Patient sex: M
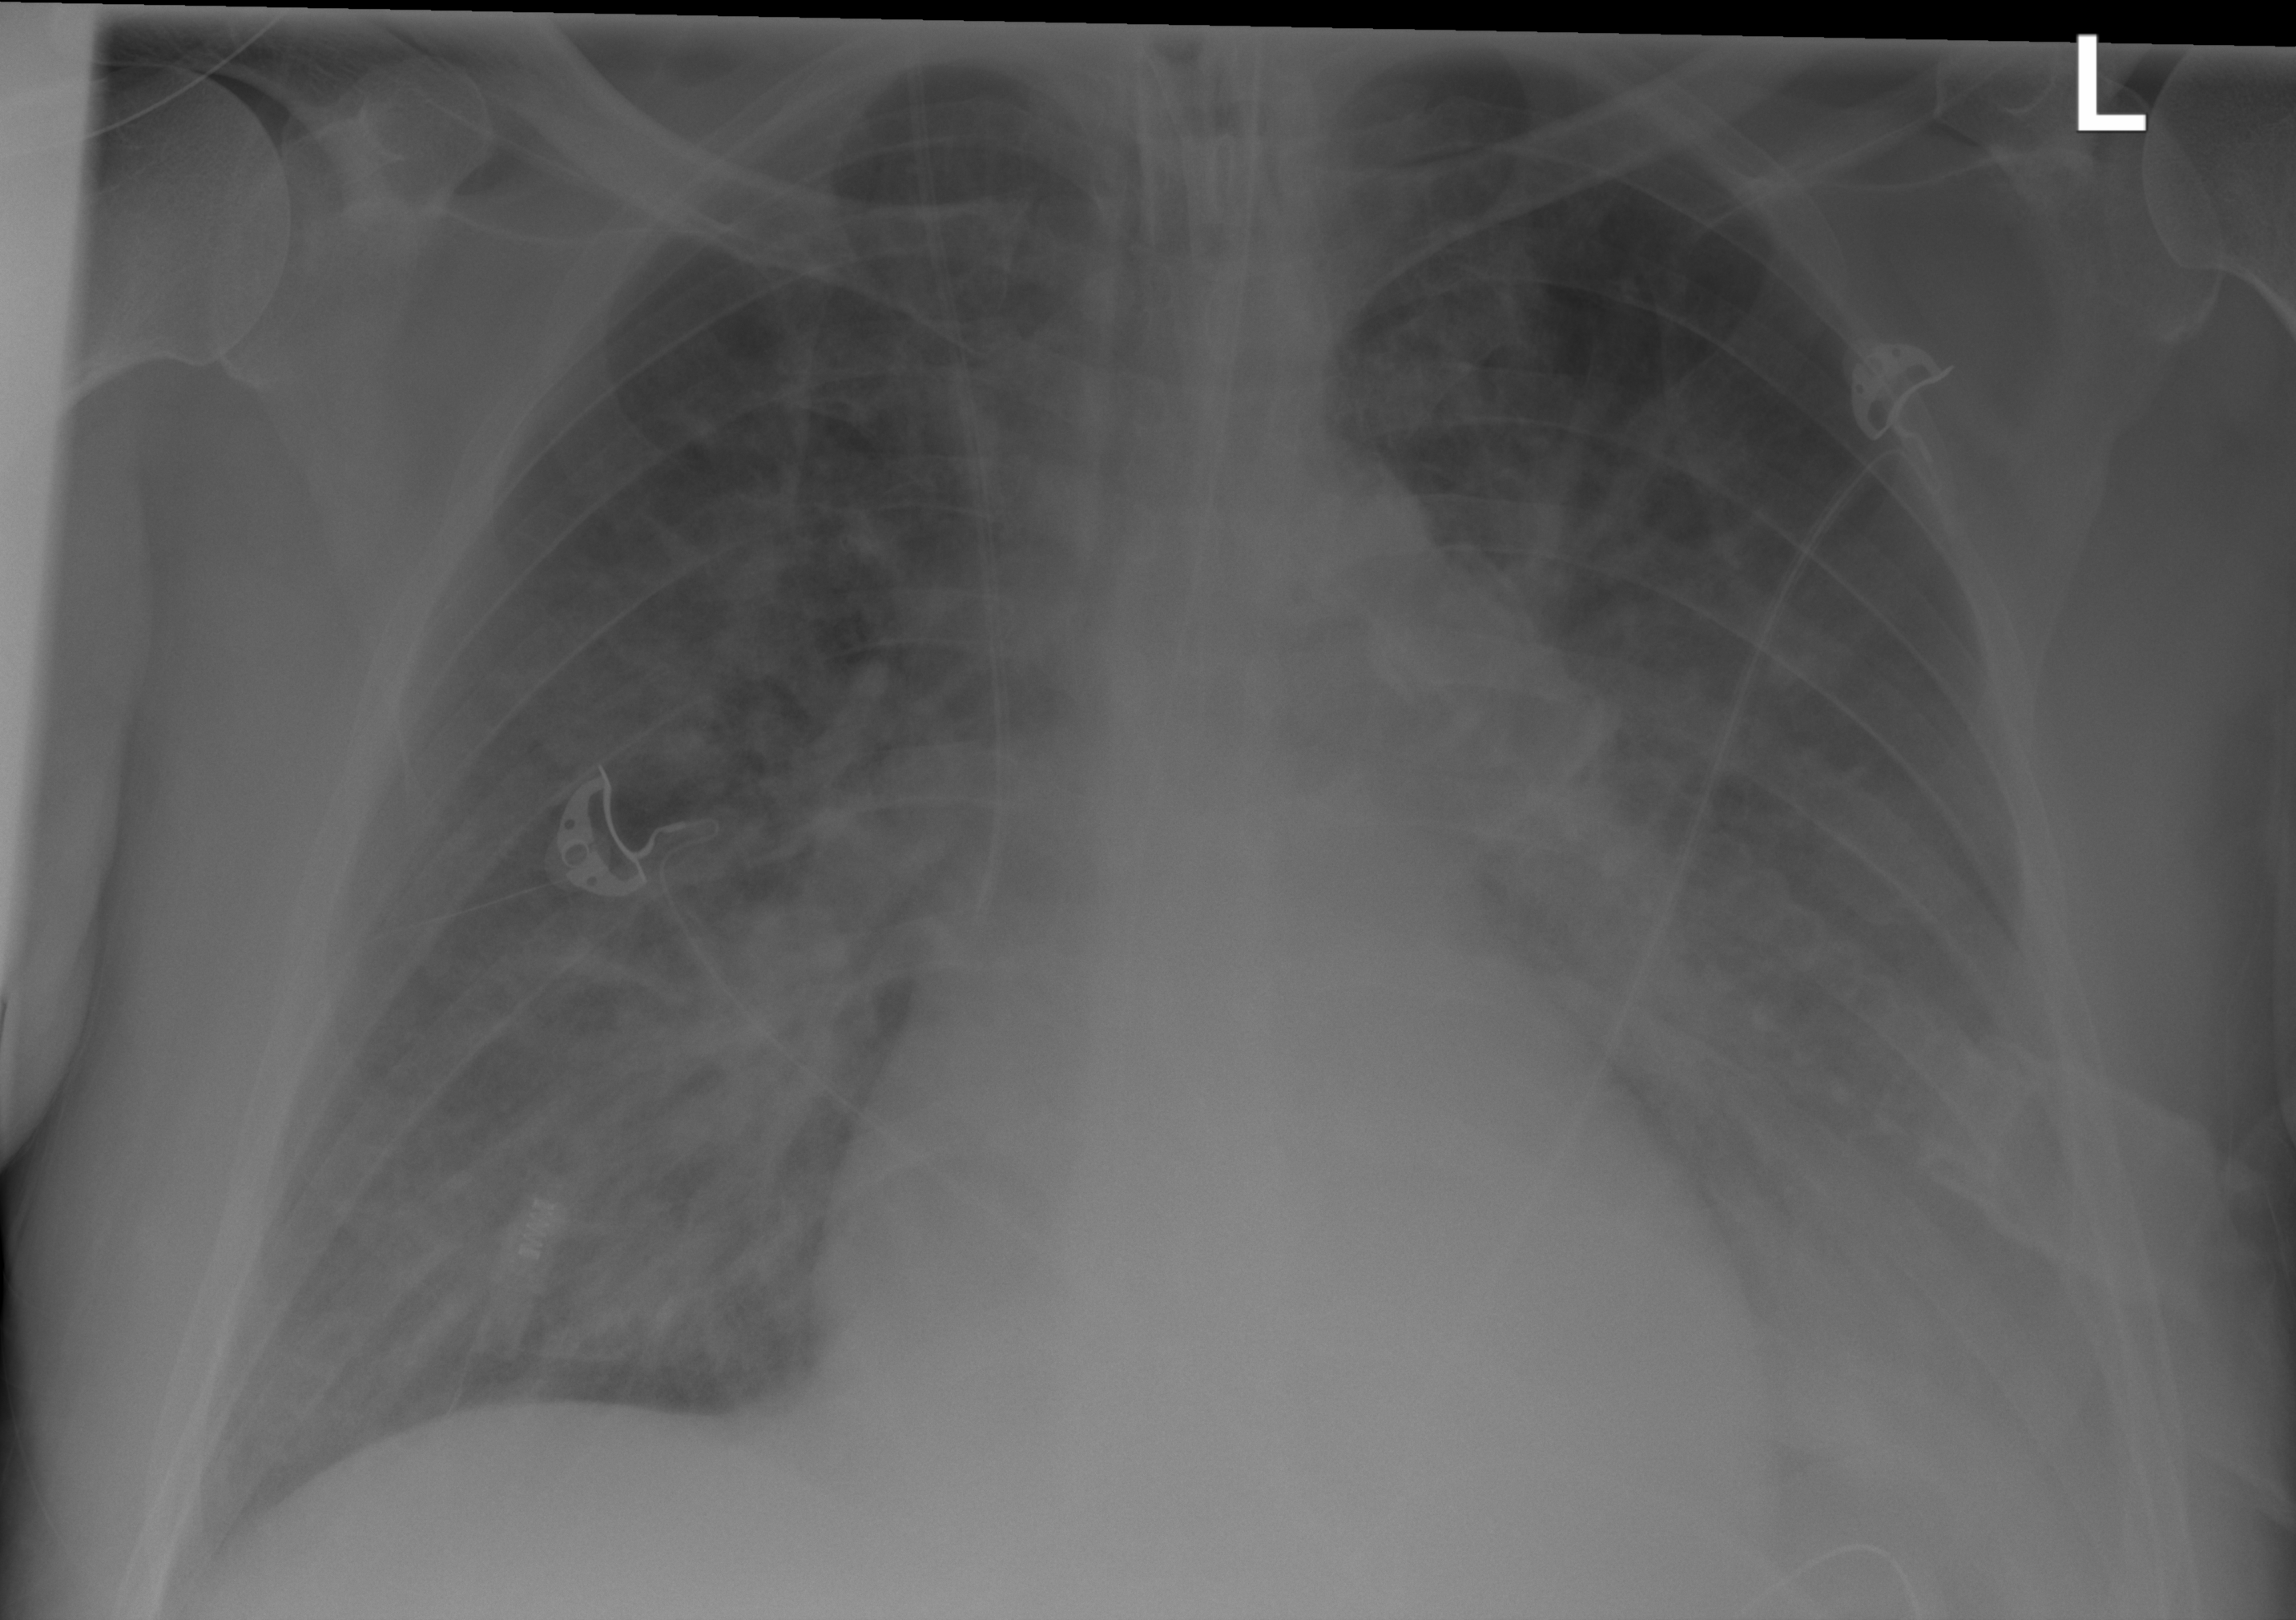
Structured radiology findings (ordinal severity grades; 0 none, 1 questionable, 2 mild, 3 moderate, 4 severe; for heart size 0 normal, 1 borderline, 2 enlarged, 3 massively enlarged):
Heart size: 0
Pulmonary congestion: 2
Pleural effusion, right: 0
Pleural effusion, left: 2
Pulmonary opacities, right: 2
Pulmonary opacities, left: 2
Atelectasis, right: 2
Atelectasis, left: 2